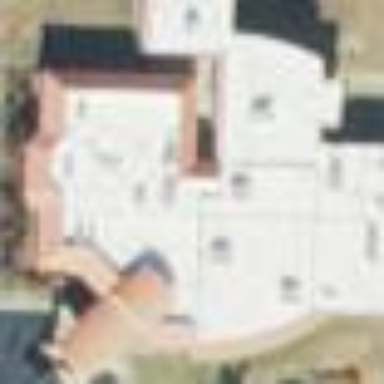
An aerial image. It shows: Building.